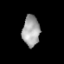
Tissue: lung
Cell type: Epithelial cells
Senescence score: 0.2394
Nuclear area (px): 526
Mean DAPI intensity: 163.074